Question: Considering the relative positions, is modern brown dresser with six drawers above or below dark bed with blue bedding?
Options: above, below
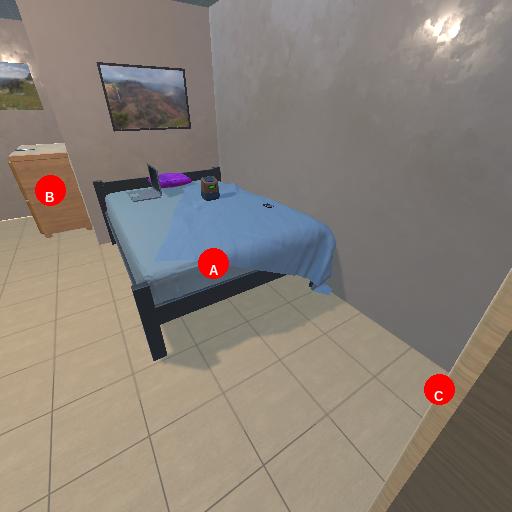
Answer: above